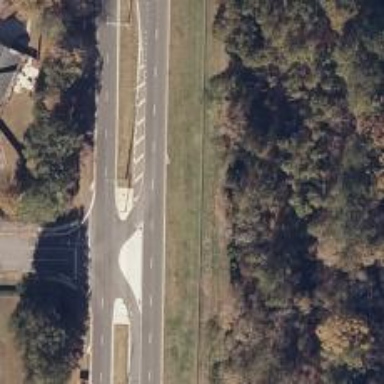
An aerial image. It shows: Secondary link road with asphalt surface.